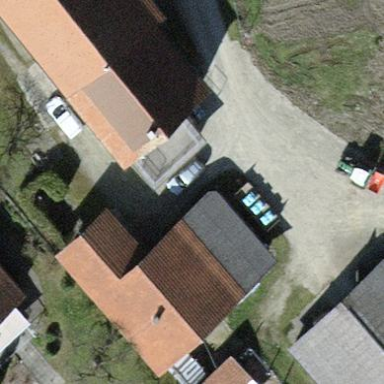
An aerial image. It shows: Farm auxiliary building with gabled roof.